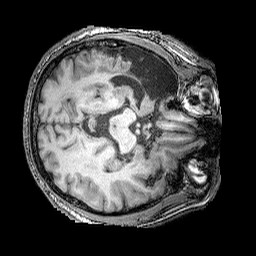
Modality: T1w
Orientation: axial
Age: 54
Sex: male
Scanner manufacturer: siemens
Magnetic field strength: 3 T
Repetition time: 2.25 s
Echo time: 0.00415 s